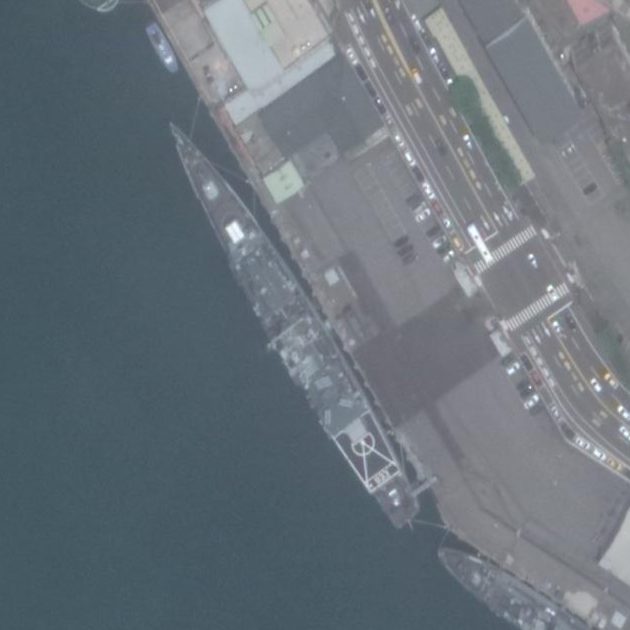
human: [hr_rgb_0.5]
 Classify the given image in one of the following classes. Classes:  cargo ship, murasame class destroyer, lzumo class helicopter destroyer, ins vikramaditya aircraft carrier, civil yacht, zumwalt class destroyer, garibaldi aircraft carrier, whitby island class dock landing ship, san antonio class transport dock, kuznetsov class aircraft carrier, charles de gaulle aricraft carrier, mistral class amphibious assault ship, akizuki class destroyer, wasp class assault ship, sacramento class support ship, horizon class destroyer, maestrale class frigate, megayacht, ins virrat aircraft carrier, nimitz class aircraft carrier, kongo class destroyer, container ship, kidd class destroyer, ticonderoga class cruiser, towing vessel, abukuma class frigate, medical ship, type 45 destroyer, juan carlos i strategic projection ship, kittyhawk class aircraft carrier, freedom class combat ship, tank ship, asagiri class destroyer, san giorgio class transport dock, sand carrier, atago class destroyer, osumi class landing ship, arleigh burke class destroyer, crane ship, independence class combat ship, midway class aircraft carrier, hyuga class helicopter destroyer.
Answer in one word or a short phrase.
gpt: Kidd class destroyer